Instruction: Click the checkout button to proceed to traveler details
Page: cart
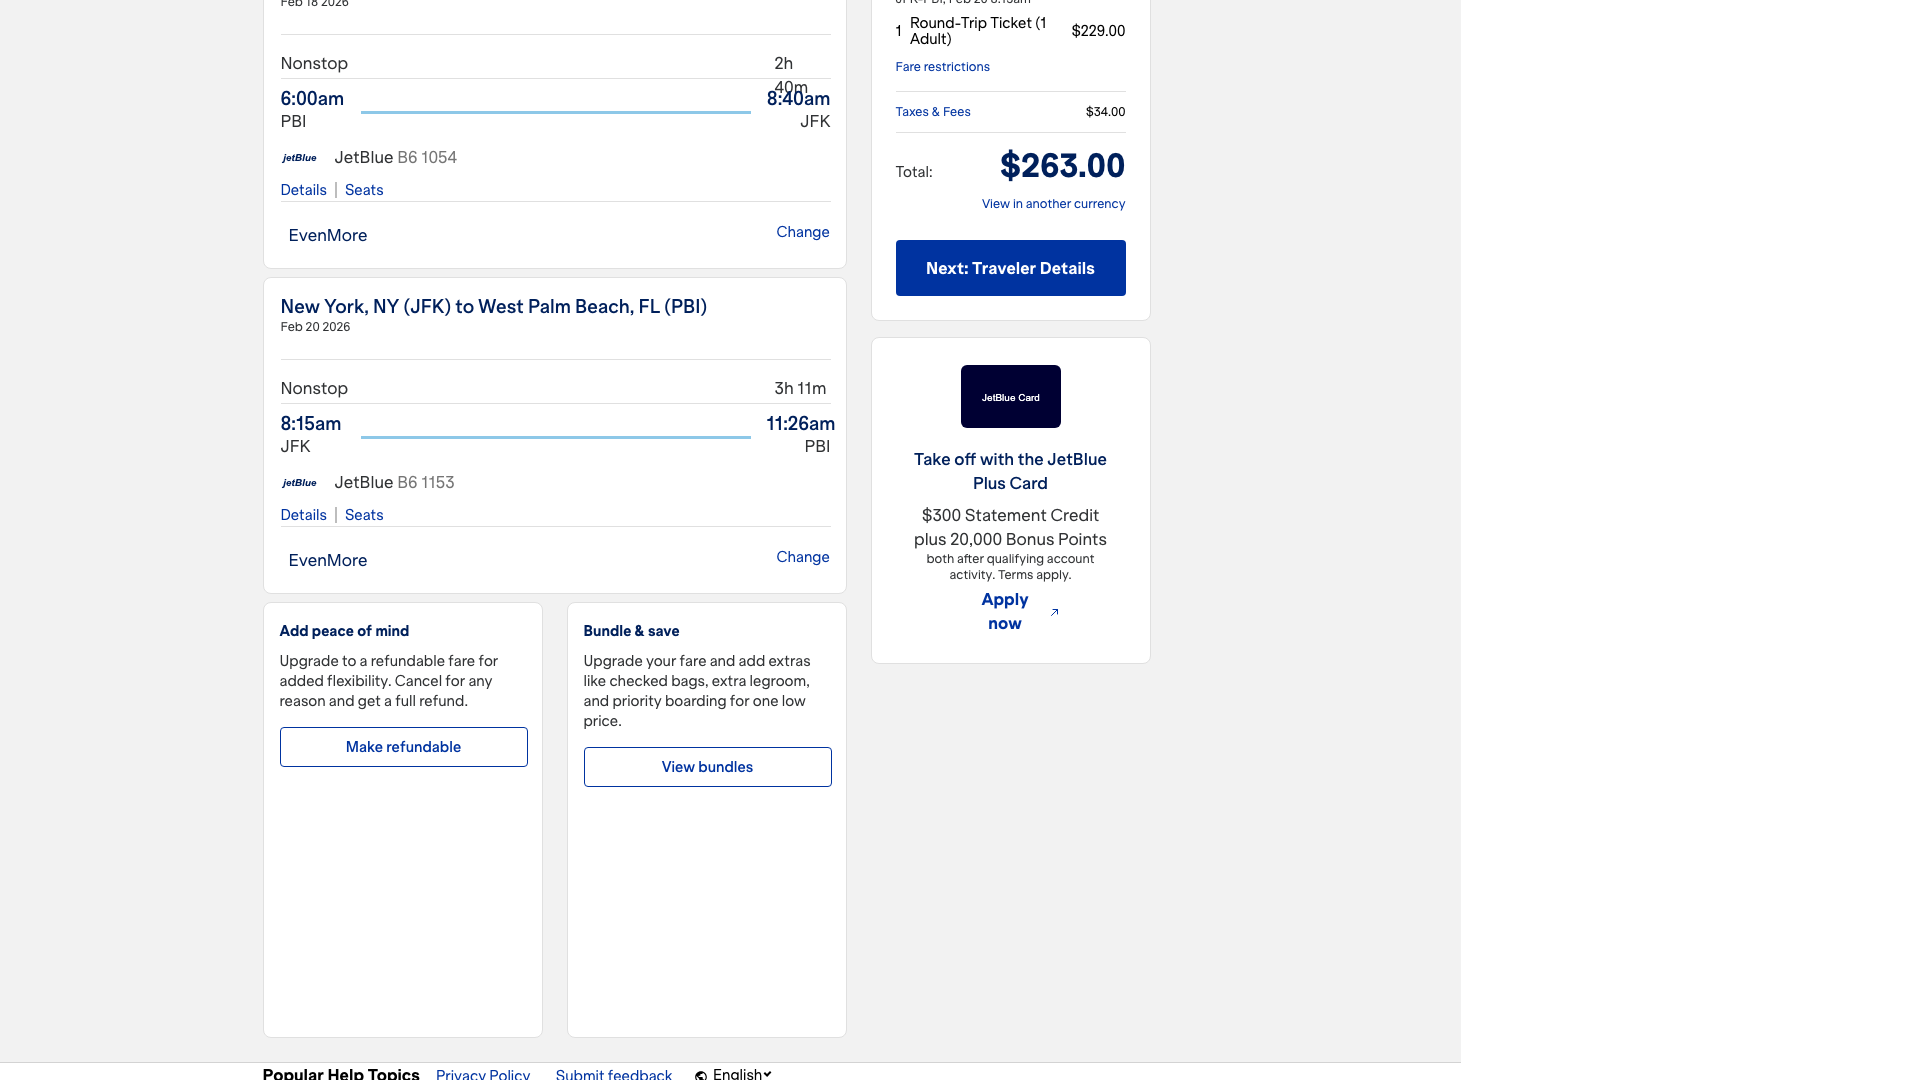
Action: click